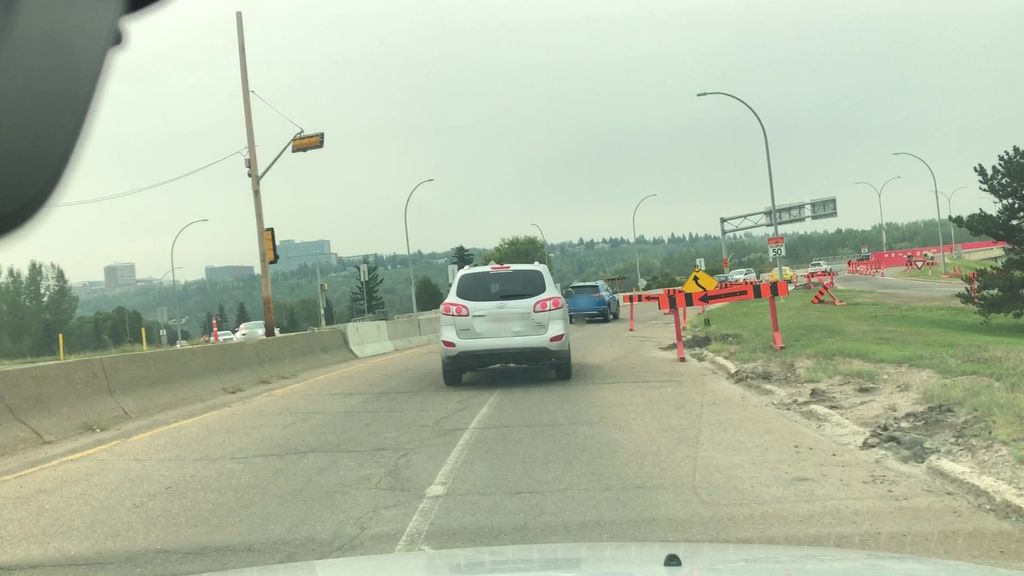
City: edmonton